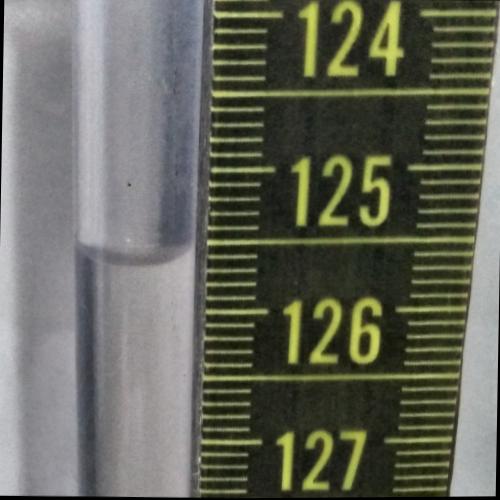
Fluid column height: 125.6 cm